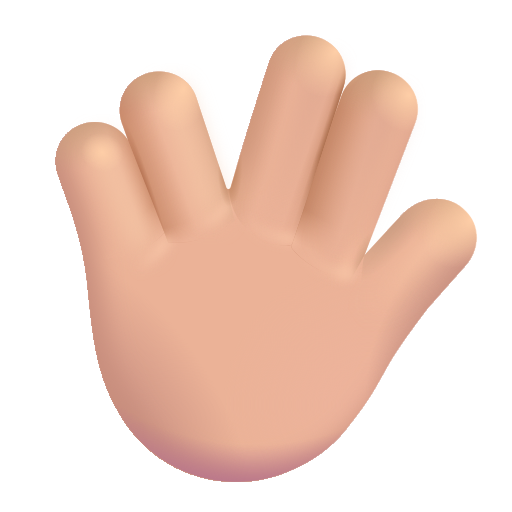
vulcan salute color  light